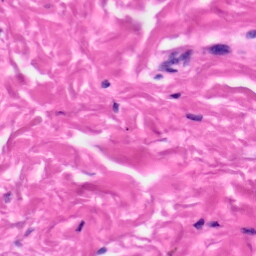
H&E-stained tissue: Skin